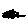
Label: sun